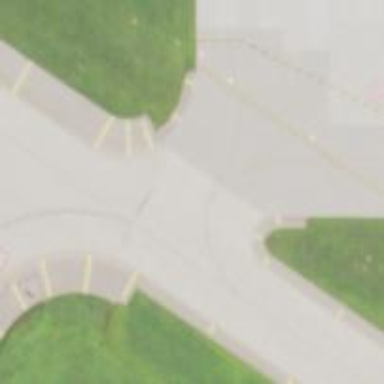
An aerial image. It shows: Image of taxiway at airport.